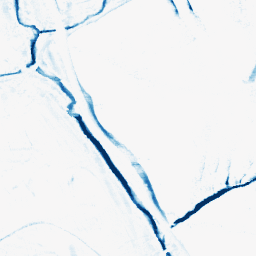
Category: morphological
Decomposition family: morphological_rect
Decomposition parameters: operation: closing
width: 10
height: 5
Upsampling method: sinc_hamming
Upsampling parameters: scale: 4
kernel_size: 16
Upsampling scale: 4